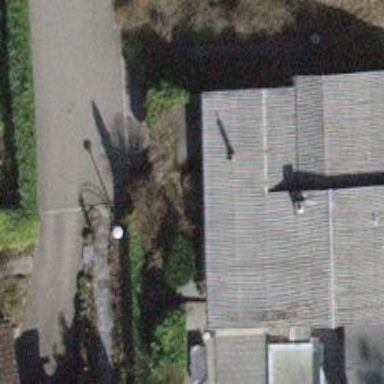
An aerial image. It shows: Detached building.